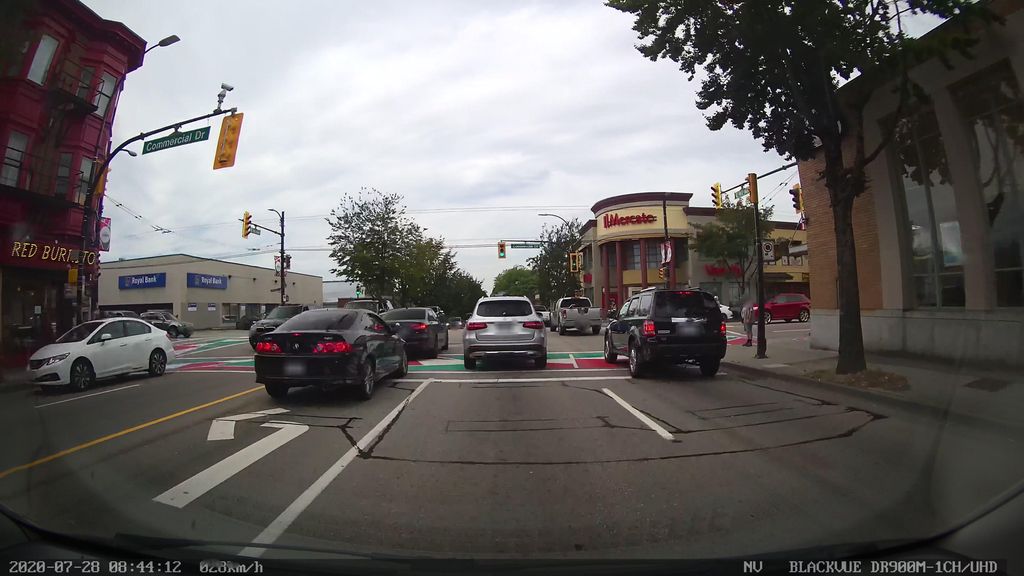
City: vancouver